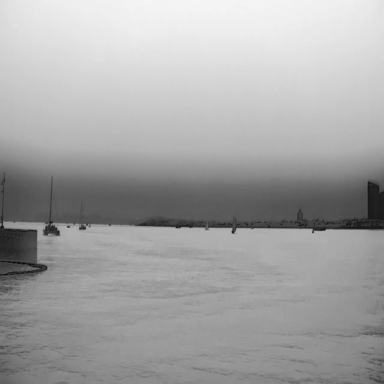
There are 13 objects shown in the infrared image, including five canoes, six sailboats, and two container_ships.